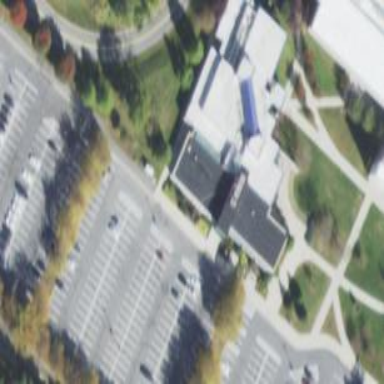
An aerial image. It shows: Instructional building with flat roof.